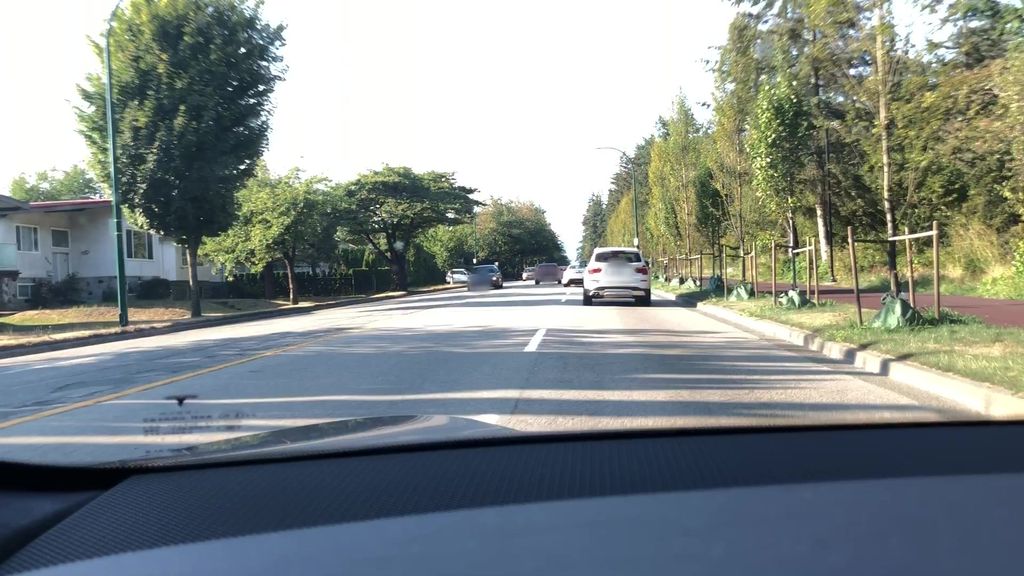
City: vancouver